Question: I have created a circle using css. Now I want to divide it into 24 segments. How can I perform this using css. Help me.
Here's my code for how I created circle:
'''
<div class="circle"></div>
.circle{
width: 50px;
height: 50px;
border-radius: 50%;
background-color: blue
}
'''

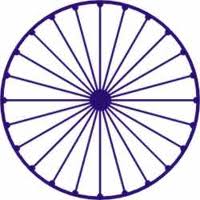
Answer: You can perform it more easily by using Scalable Vector Graphics.
code to draw circle:
'''
<svg xmlns="http://www.w3.org/2000/svg" version="1.1">
<circle cx="150" cy="100" r="50" stroke="blue" stroke-width="2" fill="white"/>
</svg>
'''
You may draw different lines, so that you can divide the circle into segments.
Code for line:
'''
<svg xmlns="http://www.w3.org/2000/svg" version="1.1">
<line x1="0" y1="0" x2="200" y2="200" style="stroke:rgb(255,0,0);stroke-width:2"/>
</svg>
'''